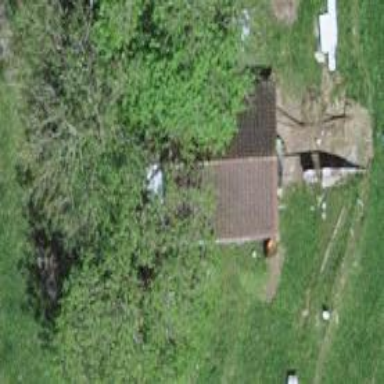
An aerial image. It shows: Shed.